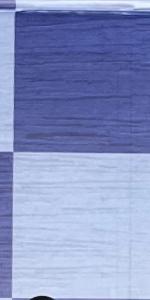
Label: Empty